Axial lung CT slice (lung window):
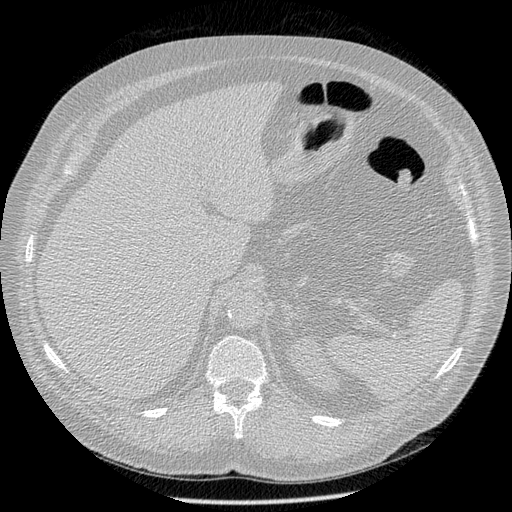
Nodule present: no